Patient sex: M
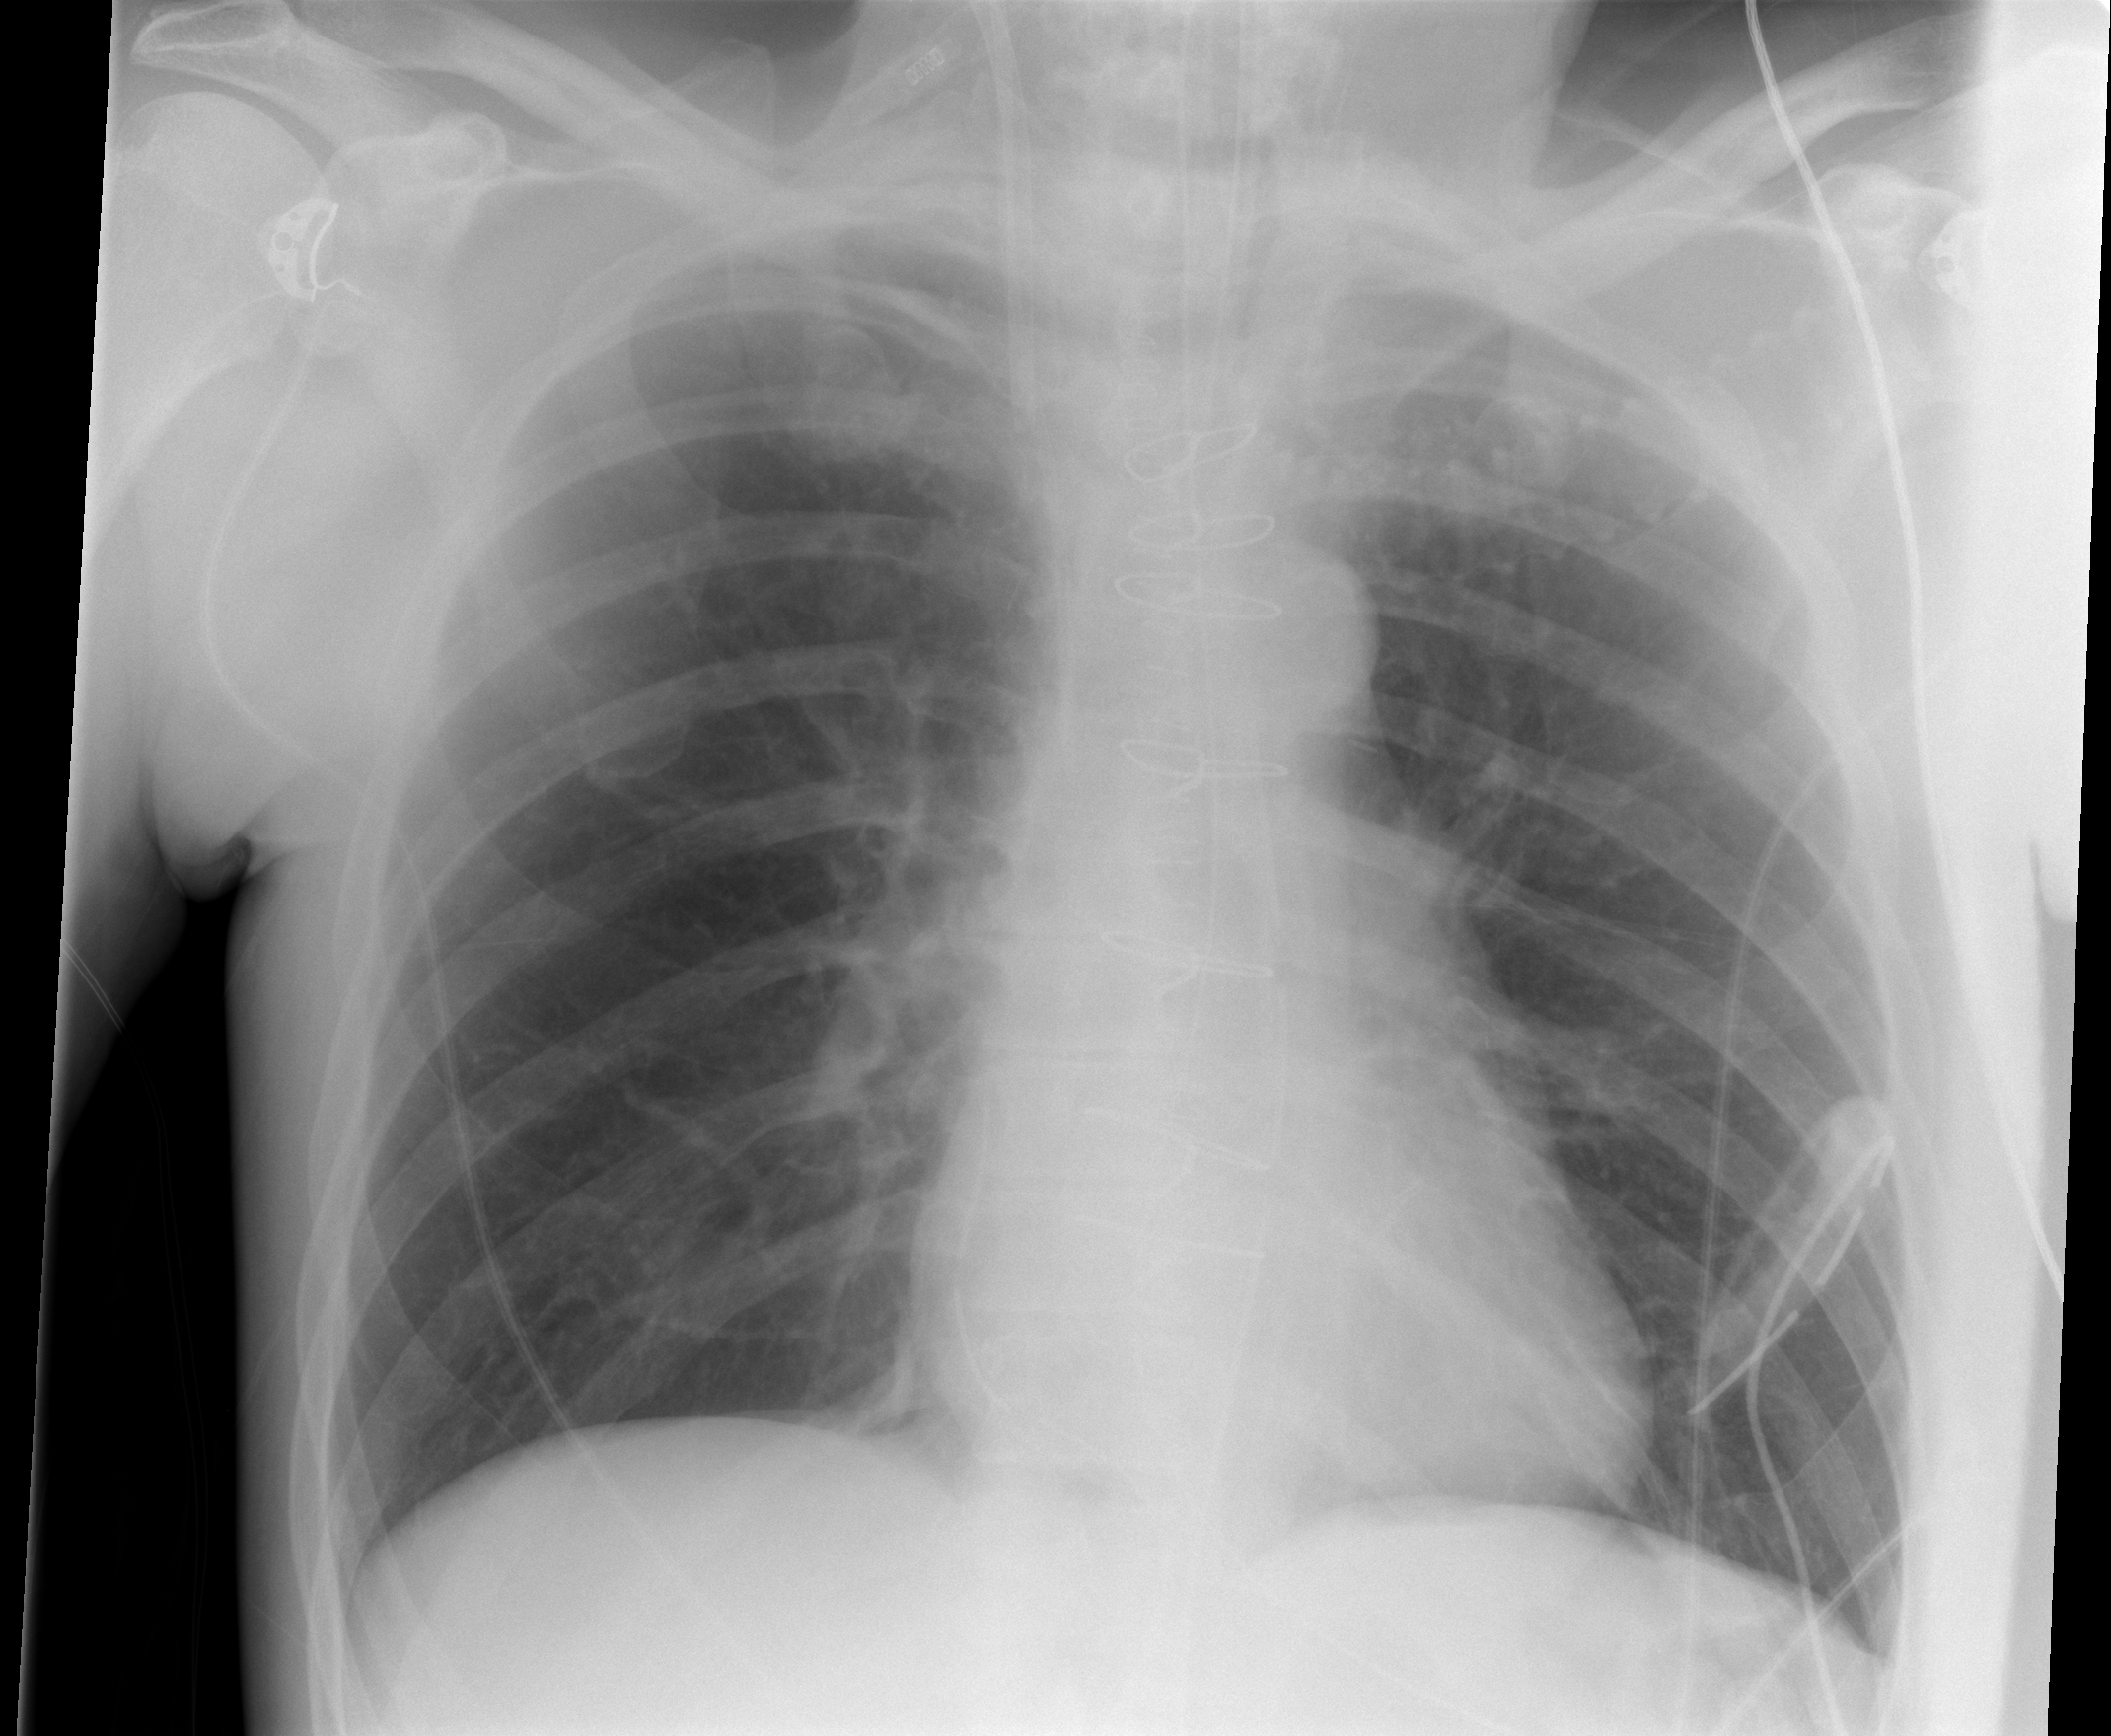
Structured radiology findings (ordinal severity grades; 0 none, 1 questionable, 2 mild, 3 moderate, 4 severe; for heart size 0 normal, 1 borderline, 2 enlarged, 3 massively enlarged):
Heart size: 0
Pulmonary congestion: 0
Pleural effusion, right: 0
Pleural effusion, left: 1
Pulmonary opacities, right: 0
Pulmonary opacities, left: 0
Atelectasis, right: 0
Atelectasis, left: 0